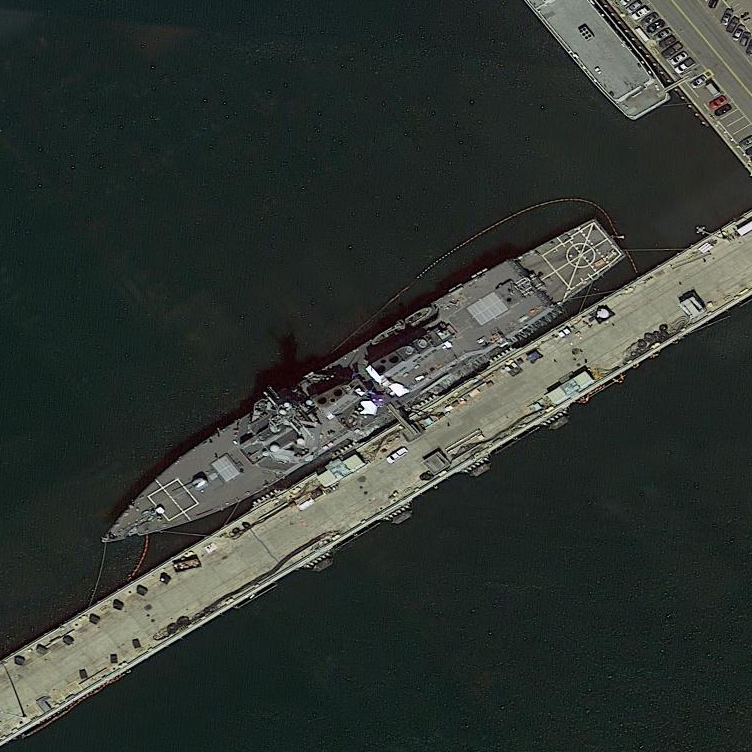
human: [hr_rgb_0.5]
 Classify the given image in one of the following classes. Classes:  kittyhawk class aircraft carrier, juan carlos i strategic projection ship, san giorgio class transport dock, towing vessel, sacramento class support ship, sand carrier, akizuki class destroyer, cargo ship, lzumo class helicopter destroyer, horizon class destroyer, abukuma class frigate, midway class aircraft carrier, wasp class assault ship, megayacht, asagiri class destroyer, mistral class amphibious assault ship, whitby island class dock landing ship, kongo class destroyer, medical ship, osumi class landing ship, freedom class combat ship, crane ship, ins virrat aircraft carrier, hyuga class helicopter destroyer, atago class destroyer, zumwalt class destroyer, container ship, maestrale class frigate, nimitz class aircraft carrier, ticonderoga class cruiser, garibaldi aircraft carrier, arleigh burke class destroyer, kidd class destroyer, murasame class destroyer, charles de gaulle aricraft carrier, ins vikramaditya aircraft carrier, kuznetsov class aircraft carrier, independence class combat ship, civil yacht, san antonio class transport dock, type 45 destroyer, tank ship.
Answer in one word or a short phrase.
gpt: Arleigh Burke class destroyer